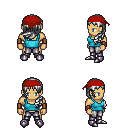
a pixel art fantasy rpg character, male body template, human, tanned skin, teal pirate shirt, metal pants, white left-swept hairstyle, red bandana, leather bracers, metal boots, four views (front, back, left, right), 2x2 character sprite sheet, small pixel art, hard edges, no anti-aliasing